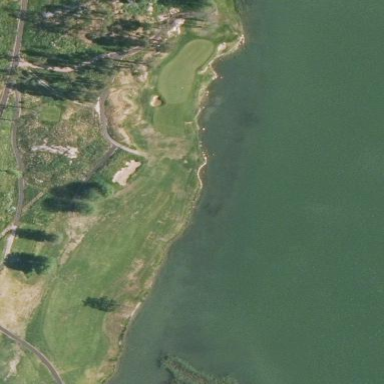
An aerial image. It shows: Golf fairway surrounded by grass.